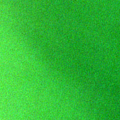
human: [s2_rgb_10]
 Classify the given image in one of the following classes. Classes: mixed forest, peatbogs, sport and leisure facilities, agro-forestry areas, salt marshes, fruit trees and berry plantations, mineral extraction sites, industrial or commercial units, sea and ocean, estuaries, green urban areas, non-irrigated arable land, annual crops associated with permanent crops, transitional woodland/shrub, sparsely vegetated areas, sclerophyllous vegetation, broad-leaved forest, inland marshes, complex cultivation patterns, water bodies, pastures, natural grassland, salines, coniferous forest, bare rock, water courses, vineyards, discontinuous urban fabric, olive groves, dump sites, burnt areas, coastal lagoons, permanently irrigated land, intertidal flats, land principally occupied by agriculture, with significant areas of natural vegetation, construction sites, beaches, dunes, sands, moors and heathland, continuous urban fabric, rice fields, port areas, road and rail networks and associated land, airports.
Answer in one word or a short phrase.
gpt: coastal lagoons